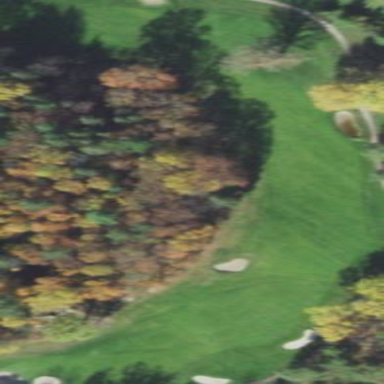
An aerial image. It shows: Grassy area designated as golf fairway.